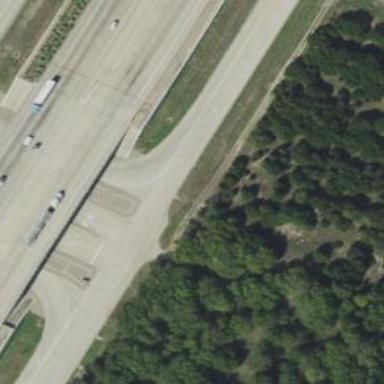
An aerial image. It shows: Secondary road with frontage road alongside.